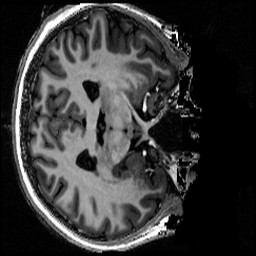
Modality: T1w
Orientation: axial
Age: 21
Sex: female